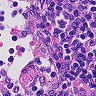
Metastatic tissue present: no